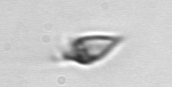
Label: Oxytoxum